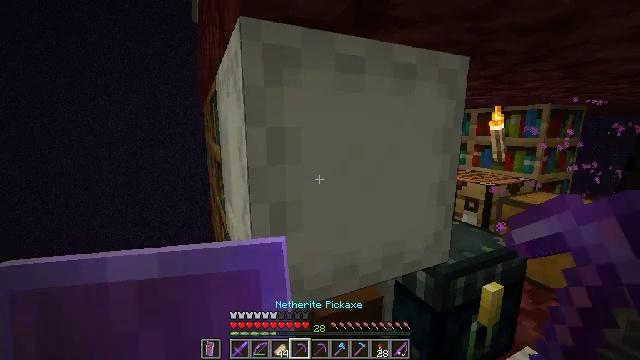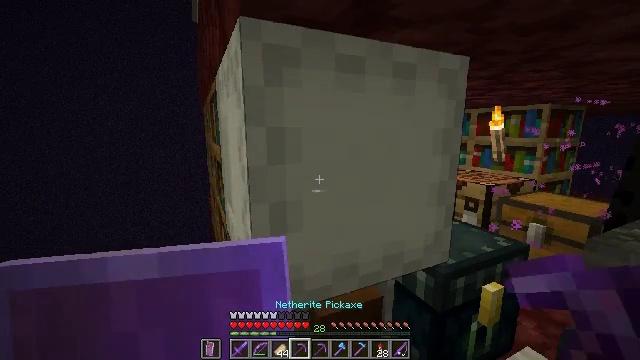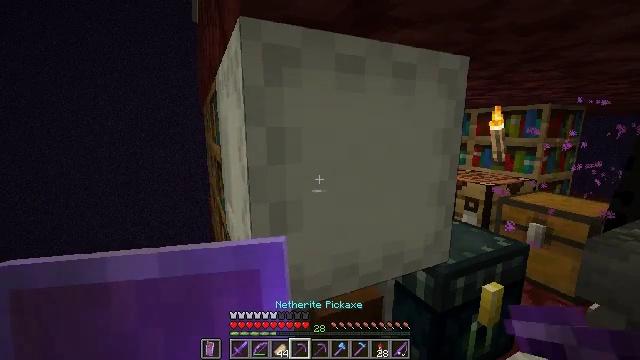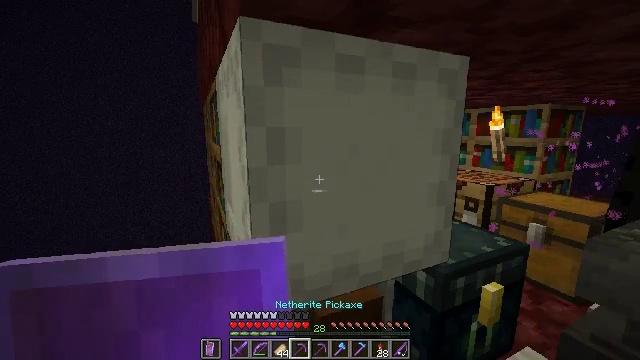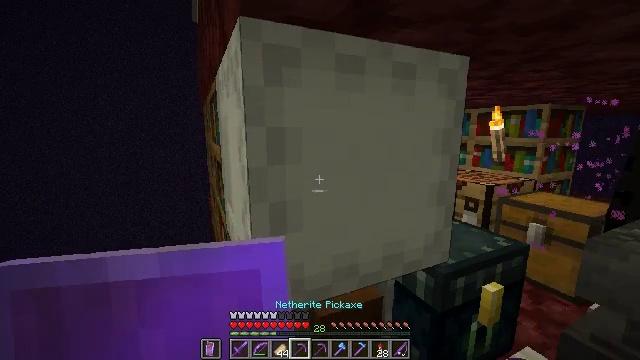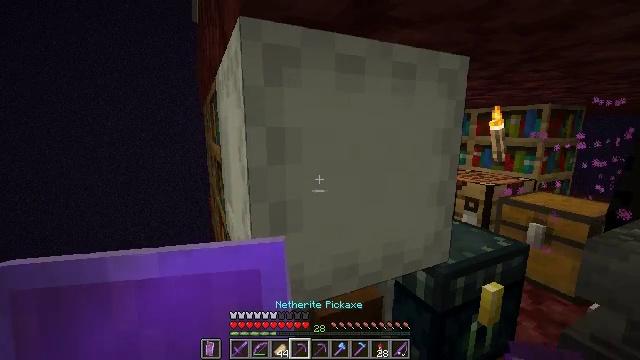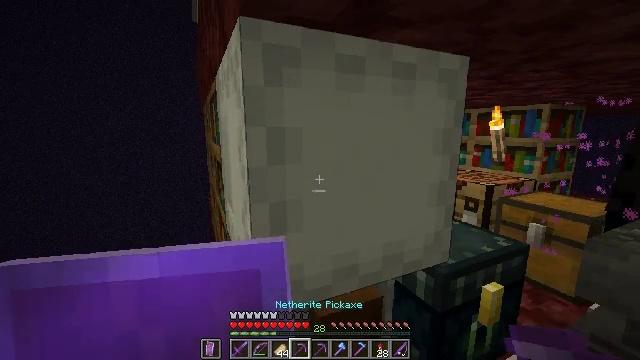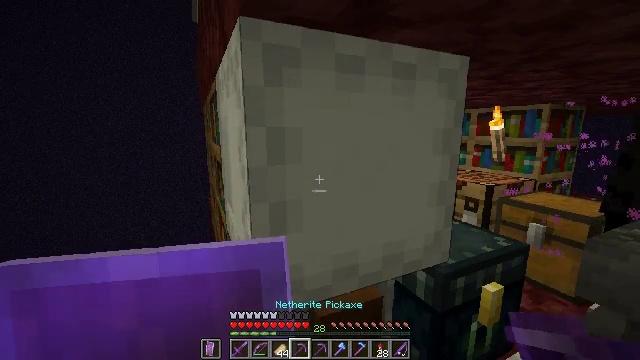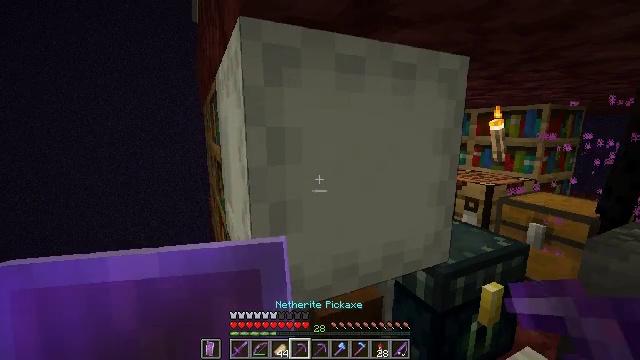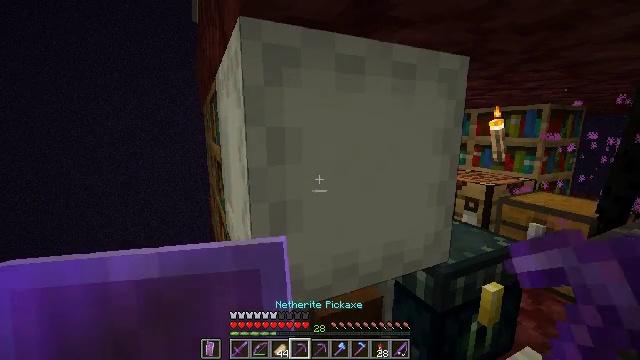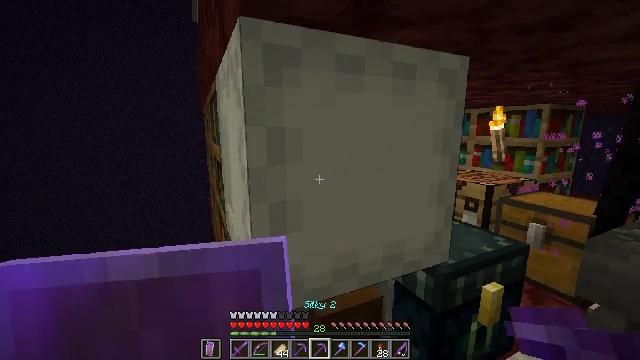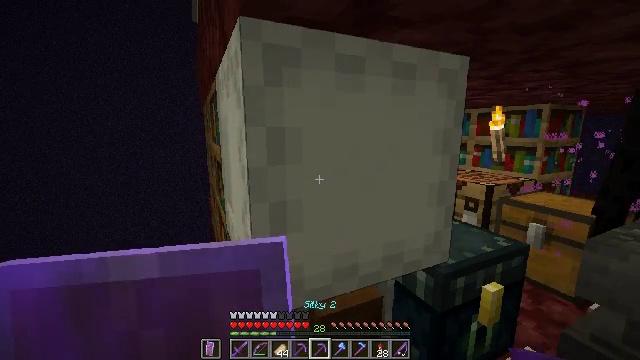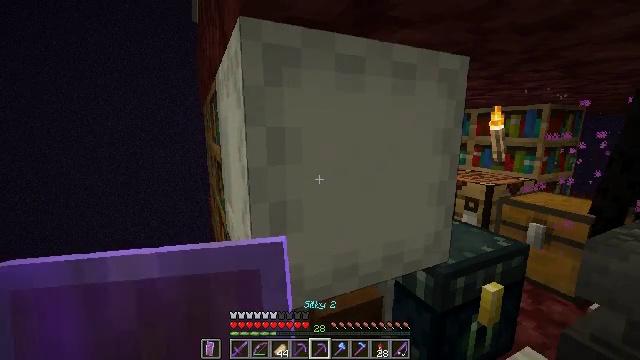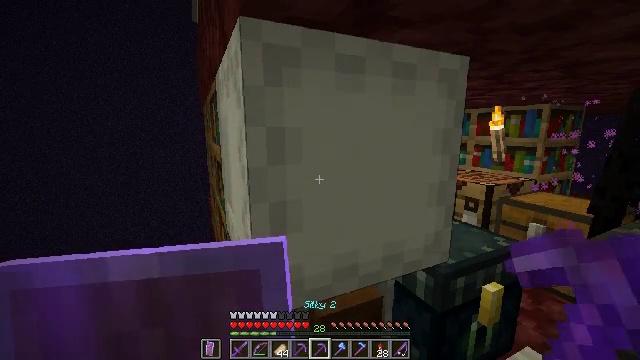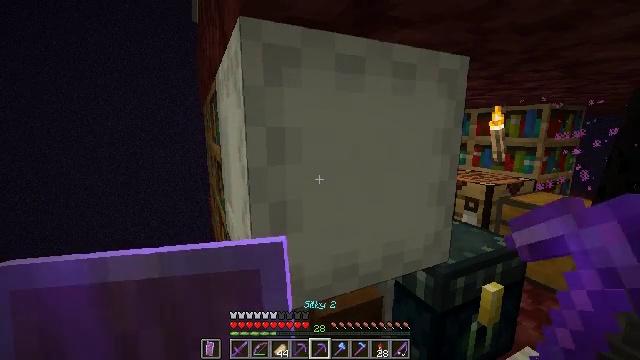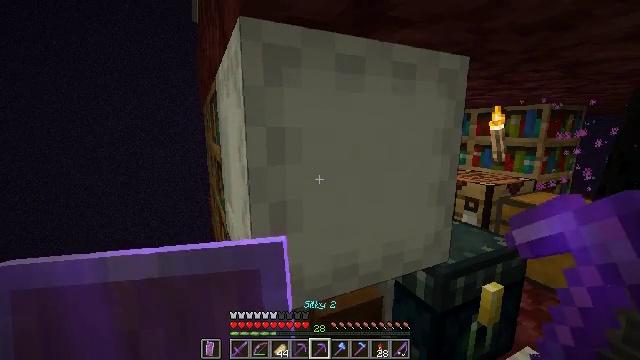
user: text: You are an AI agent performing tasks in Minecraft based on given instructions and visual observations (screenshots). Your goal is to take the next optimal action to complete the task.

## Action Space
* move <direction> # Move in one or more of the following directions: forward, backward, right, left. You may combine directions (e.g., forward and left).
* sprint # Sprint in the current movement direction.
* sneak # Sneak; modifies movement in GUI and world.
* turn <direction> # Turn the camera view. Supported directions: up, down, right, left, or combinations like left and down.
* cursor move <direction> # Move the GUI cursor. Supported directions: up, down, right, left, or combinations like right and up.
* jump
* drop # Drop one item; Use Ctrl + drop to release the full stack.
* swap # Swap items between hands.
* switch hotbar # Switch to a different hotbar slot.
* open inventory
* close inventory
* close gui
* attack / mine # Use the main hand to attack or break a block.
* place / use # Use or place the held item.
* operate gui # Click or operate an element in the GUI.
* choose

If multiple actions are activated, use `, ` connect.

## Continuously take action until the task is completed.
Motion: motion action
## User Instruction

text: Deposit the white shulker box into your inventory by mining.
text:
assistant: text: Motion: no_op
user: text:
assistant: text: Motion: no_op
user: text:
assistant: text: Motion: no_op
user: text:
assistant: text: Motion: no_op
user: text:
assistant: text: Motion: no_op
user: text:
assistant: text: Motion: no_op
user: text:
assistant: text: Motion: no_op
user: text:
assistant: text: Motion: no_op
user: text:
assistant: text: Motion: no_op
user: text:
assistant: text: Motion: no_op
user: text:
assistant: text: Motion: no_op
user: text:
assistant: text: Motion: no_op
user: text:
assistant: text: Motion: no_op
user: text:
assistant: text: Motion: no_op
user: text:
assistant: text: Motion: no_op
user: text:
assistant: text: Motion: turn left and down
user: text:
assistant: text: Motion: turn left and down
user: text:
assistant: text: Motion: turn left and down
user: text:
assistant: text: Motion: turn left and down
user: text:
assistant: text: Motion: no_op
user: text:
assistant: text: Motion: no_op
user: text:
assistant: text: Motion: sneak
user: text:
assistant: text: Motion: sneak
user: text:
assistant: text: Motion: sneak
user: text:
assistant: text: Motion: sneak
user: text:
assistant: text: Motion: sneak
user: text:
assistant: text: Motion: sneak
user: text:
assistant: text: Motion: sneak, turn right and up
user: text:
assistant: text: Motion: sneak, turn right and up
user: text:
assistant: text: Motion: sneak, turn right and up